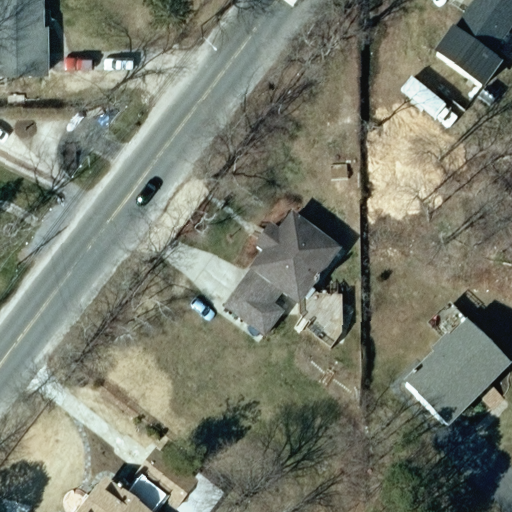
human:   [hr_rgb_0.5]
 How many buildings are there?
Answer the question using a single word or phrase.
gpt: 7

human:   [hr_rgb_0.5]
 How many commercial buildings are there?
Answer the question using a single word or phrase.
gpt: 0

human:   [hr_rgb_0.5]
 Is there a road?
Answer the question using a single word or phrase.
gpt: yes

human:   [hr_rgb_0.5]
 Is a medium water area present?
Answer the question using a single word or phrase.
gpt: no

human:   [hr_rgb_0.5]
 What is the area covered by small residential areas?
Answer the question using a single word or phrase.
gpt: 0m2

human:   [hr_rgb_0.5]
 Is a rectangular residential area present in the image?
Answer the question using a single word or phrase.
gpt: yes

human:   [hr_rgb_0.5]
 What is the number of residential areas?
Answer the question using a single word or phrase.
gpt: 1

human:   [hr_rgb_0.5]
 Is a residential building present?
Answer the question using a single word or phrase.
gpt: yes

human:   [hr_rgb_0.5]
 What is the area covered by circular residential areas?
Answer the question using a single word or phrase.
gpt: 0m2

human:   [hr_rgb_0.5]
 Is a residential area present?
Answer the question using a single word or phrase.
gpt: yes

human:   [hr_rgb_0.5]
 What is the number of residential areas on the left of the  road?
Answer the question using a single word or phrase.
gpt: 0

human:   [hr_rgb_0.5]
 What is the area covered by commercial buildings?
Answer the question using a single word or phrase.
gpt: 0m2

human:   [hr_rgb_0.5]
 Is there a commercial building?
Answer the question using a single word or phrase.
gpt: no

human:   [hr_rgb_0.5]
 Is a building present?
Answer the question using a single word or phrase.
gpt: yes

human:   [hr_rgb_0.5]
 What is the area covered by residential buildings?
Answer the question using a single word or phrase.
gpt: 510m2

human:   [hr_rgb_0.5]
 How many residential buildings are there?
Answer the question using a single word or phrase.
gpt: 5

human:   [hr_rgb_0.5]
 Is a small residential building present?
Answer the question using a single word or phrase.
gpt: yes

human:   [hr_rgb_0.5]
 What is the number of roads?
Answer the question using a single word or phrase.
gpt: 1

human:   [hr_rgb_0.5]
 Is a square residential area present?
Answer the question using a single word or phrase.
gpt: no

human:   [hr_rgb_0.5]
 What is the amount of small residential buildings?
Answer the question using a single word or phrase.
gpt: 3

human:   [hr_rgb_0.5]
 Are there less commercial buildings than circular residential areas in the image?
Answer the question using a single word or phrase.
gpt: no

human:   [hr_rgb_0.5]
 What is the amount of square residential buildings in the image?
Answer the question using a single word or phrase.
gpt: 0

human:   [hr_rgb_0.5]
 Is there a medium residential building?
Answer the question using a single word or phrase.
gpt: yes

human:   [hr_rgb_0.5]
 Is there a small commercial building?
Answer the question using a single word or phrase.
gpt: no

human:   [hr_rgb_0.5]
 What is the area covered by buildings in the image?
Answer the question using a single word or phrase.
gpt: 642m2

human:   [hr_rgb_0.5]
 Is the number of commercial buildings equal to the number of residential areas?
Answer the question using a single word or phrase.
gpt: no

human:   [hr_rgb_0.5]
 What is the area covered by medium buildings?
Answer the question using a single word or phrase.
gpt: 448m2

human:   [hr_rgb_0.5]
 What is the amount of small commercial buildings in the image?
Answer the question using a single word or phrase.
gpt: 0

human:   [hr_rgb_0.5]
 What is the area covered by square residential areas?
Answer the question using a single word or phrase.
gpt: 0m2

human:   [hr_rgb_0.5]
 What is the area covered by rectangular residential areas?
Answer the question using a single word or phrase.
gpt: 4525m2

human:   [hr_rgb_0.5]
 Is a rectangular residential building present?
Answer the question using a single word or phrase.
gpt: yes

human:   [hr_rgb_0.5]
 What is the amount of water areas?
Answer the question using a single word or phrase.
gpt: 0

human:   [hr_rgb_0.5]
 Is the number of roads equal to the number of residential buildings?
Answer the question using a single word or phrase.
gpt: no

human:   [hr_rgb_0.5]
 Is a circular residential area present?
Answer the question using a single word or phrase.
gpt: no

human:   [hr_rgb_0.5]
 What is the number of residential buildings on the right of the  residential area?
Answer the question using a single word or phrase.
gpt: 0

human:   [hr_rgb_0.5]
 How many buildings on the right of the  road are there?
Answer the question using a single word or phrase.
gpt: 5

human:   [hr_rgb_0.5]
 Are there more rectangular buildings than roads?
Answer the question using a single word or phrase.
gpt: yes

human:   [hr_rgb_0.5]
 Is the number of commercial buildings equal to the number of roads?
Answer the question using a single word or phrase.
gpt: no

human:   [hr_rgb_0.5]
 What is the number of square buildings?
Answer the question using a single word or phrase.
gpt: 0

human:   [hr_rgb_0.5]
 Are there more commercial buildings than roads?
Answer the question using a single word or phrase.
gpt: no

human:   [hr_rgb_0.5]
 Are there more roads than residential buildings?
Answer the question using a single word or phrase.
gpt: no

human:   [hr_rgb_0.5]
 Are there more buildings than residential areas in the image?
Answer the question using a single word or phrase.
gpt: yes

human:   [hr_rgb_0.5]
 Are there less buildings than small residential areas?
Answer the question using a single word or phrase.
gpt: no

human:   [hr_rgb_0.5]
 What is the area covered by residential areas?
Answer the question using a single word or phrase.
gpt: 4525m2

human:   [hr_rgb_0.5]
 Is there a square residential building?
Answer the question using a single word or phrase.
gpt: no

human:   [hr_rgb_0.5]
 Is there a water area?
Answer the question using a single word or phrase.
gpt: no

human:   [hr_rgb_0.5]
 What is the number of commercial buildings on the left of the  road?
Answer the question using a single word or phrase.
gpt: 0

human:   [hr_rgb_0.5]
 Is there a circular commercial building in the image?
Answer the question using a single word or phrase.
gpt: no

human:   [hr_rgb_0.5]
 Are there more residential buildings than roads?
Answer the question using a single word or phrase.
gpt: yes

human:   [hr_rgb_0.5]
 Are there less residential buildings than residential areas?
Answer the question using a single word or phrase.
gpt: no

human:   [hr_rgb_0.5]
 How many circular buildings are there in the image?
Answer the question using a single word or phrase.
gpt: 0

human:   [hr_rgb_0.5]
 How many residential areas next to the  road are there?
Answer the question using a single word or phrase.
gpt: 1

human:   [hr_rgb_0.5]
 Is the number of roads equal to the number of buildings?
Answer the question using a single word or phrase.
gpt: no

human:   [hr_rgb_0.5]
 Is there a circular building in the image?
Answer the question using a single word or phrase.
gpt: no

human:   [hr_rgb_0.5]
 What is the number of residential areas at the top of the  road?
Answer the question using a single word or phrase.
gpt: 0

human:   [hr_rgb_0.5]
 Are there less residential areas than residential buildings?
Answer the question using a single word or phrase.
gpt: yes

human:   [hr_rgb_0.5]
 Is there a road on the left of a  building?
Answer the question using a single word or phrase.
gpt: yes

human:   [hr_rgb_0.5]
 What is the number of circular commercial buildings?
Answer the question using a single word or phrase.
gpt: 0

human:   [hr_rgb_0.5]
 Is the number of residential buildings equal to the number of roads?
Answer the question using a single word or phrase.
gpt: no

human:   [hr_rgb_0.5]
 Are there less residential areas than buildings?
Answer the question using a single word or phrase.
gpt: yes

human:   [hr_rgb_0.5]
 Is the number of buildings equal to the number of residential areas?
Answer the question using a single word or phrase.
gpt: no

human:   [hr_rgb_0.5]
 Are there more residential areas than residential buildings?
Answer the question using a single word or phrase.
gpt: no

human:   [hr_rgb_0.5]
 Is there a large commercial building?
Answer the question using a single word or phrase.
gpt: no

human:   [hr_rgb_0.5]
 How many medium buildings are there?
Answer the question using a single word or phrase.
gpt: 2